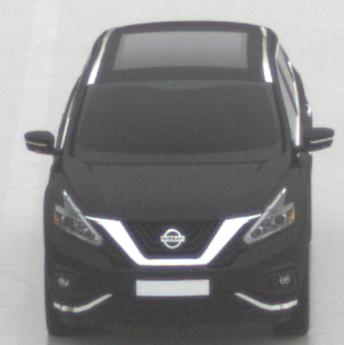
Make: Nissan
Model: Murano
Detailed model: Gen. 3 Z52
Model produced from: 2015
Doors: 5
Color: black
Road condition: wet road
Daytime: morning or afternoon
Contrast: low contrast